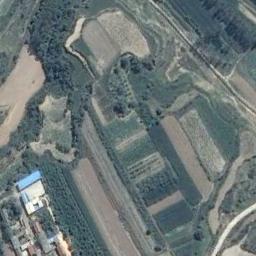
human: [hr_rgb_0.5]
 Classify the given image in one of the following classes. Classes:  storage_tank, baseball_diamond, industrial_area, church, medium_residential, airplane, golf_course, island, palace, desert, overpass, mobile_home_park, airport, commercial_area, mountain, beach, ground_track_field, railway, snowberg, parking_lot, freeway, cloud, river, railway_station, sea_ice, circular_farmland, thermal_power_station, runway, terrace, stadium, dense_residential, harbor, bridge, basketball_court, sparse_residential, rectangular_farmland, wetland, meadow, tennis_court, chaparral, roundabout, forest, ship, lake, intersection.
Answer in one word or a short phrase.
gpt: terrace